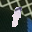
Label: 1